Question: How is possible to split tool windows in one column?
I can just Move to -> Top, Left but they substitute each other. I would like something like this picture:

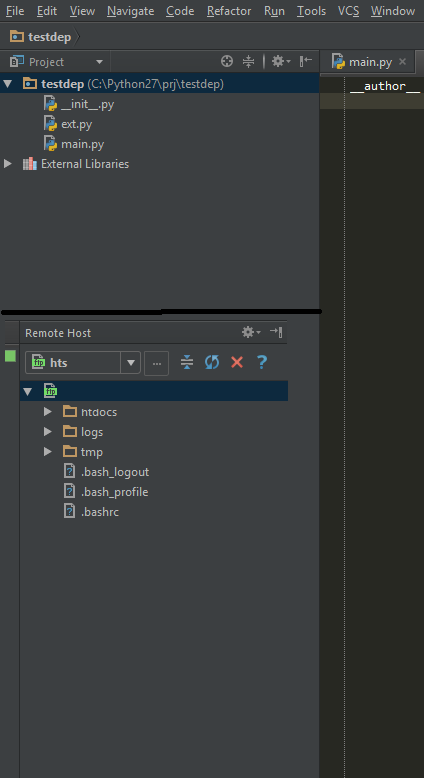
Answer: You can have two windows for each side of the screen open at once. So only a two-way split. Drag the tab for the first window to one side of the bar, and the second tab to the other side of the bar, then click both tabs. This example shows a split left panel between the project and structure tabs.